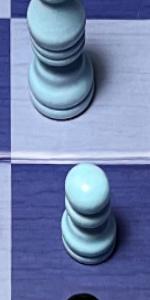
Label: Pawn_White